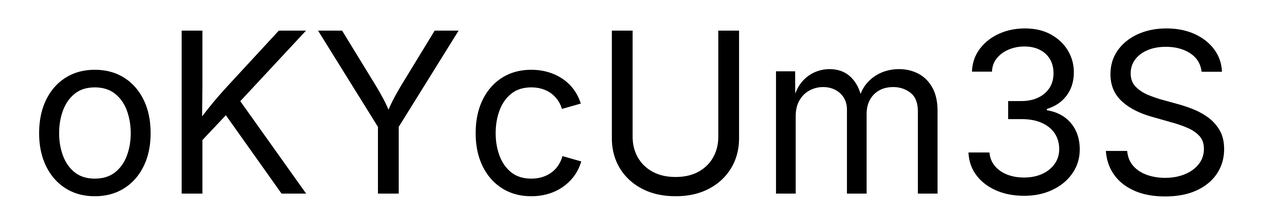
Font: Inter_Regular